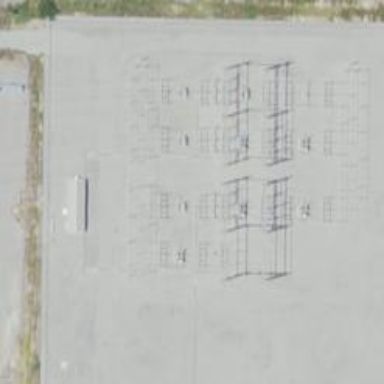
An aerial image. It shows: Switch used for power control.